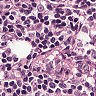
Metastatic tissue present: no